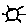
Label: sun